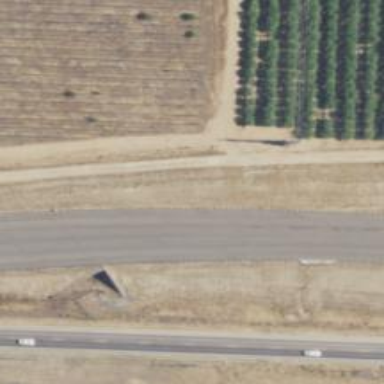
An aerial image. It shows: Secondary road with asphalt surface and embankment.